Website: crate-barrel
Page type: cross-sells
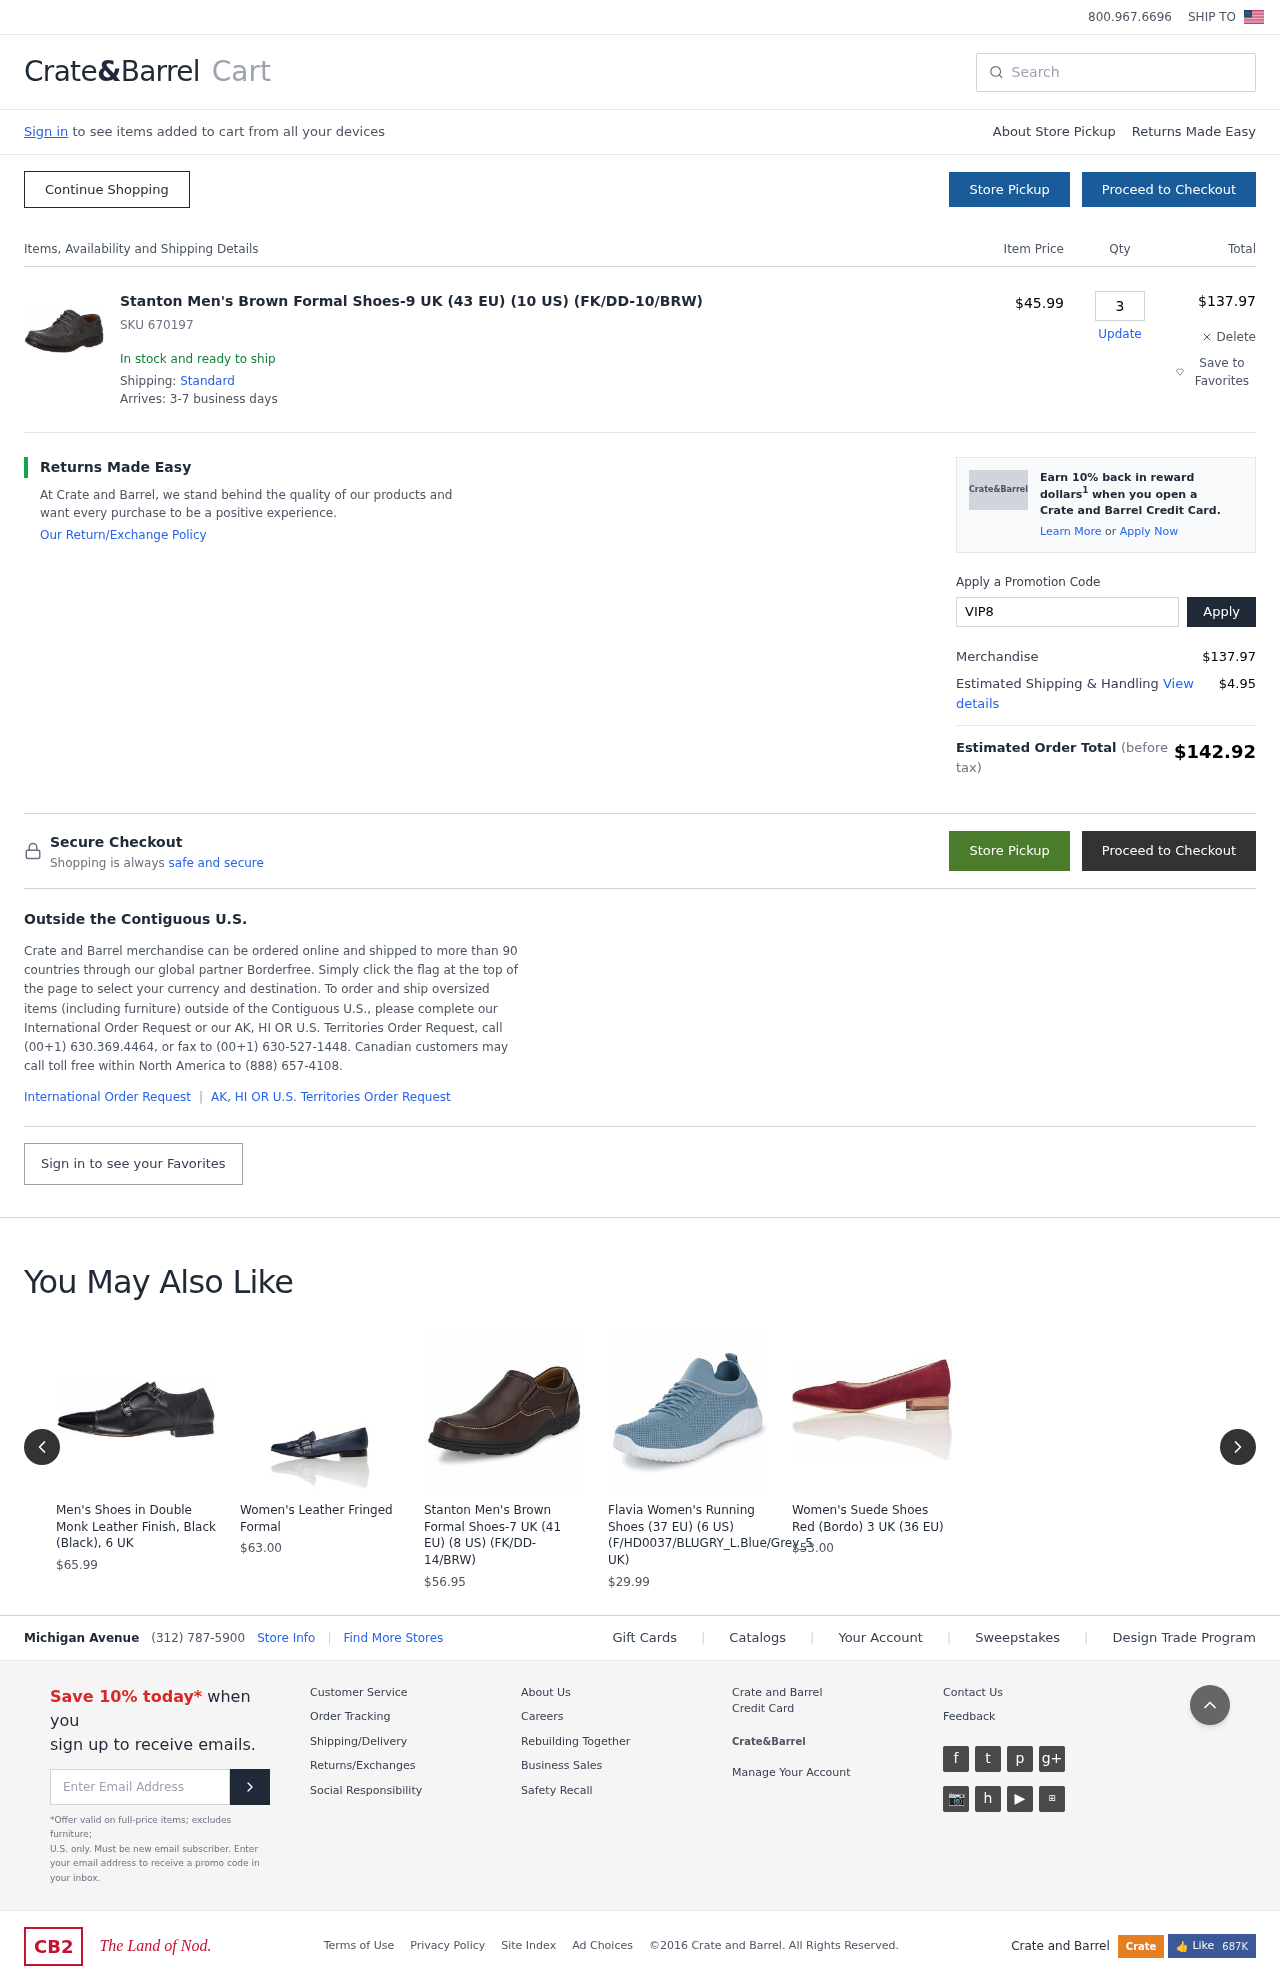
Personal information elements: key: PII_PROMO_CODE
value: VIP8548
Product elements: key: PRODUCT1_NAME
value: Stanton Men's Brown Formal Shoes-9 UK (43 EU) (10 US) (FK/DD-10/BRW)
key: PRODUCT1_PRICE
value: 45.99
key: PRODUCT1_QUANTITY
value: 3
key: PRODUCT2_NAME
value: Men's Shoes in Double Monk Leather Finish, Black (Black), 6 UK
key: PRODUCT2_PRICE
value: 65.99
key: PRODUCT3_NAME
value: Women's Leather Fringed Formal
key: PRODUCT3_PRICE
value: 63
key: PRODUCT4_NAME
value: Stanton Men's Brown Formal Shoes-7 UK (41 EU) (8 US) (FK/DD-14/BRW)
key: PRODUCT4_PRICE
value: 56.95
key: PRODUCT5_NAME
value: Flavia Women's Running Shoes (37 EU) (6 US) (F/HD0037/BLUGRY_L.Blue/Grey_5 UK)
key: PRODUCT5_PRICE
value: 29.99
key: PRODUCT6_NAME
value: Women's Suede Shoes Red (Bordo) 3 UK (36 EU)
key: PRODUCT6_PRICE
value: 53
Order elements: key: ORDER_SKU
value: SKU 670197
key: ORDER_ITEM_TOTAL
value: $137.97
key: ORDER_SUBTOTAL
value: $137.97
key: ORDER_SHIPPING_COST
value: $4.95
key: ORDER_TOTAL
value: $142.92
Search elements: key: HEADER_SEARCH
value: Search